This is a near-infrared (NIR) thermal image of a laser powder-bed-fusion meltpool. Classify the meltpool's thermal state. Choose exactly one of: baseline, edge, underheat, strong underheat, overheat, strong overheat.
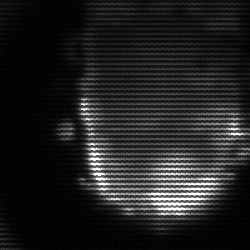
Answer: baseline